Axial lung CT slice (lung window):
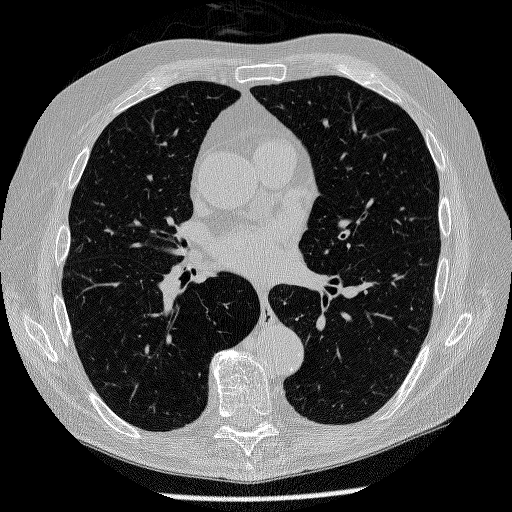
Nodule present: no